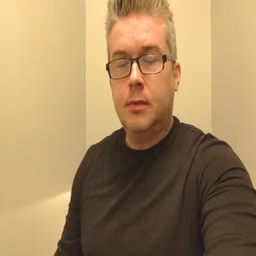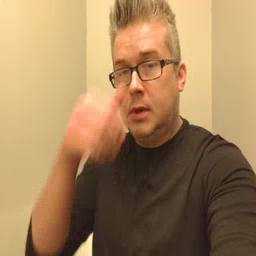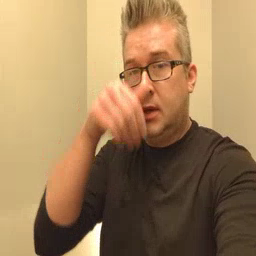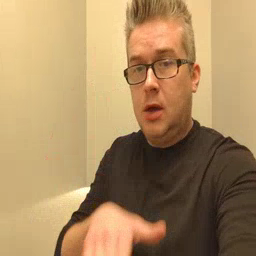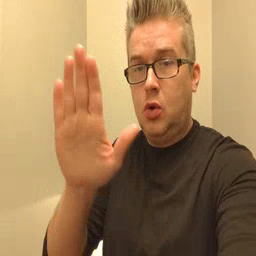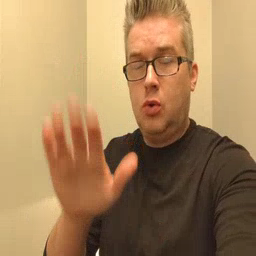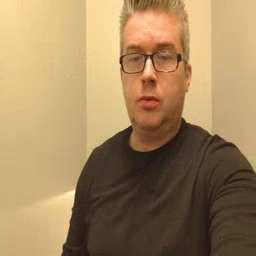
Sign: elephant